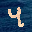
Label: 4